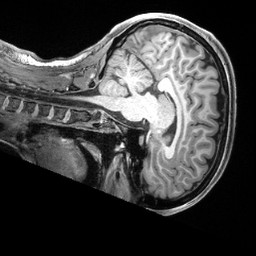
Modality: T1w
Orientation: sagittal
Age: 26
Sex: female
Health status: ill
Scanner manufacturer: siemens
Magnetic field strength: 3 T
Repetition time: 2.4 s
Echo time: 0.00222 s